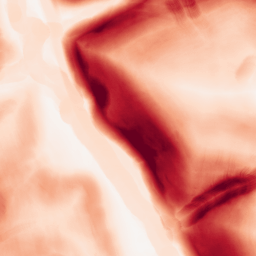
Category: morphological
Decomposition family: morphological_gradient
Decomposition parameters: size: 10
shape: disk
Upsampling method: sinc_hamming
Upsampling parameters: scale: 2
kernel_size: 8
Upsampling scale: 2